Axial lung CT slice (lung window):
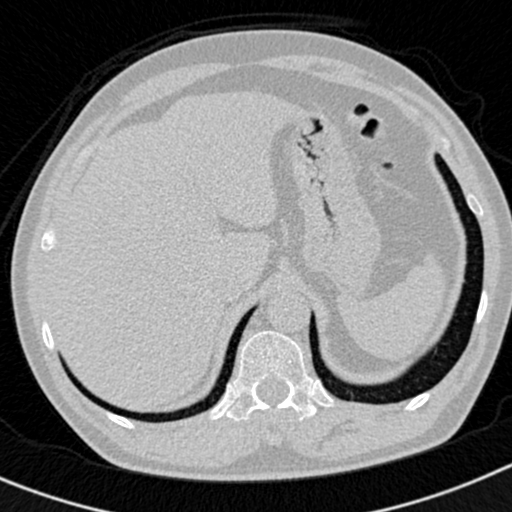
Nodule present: no